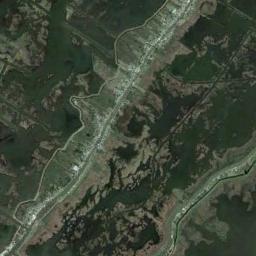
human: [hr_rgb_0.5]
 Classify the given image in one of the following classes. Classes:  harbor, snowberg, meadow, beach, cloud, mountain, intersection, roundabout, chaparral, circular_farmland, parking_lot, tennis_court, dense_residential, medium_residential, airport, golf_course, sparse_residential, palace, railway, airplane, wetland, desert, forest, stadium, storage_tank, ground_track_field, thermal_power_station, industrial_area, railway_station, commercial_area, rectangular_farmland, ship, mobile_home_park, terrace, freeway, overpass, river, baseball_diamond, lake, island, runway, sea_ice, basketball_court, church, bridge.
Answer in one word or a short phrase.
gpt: wetland